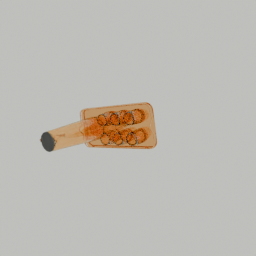
Label: tools